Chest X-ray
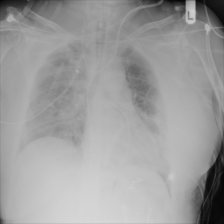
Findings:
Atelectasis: positive
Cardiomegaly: negative
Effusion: positive
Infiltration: negative
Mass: negative
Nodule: negative
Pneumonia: negative
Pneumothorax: negative
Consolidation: negative
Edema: negative
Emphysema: negative
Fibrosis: negative
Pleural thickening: negative
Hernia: negative